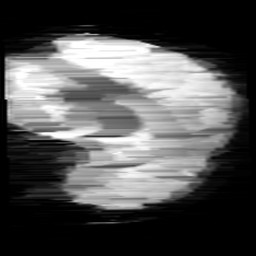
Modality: minIP
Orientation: sagittal
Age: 11
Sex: female
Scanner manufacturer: siemens
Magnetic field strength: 3 T
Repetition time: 0.027 s
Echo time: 0.02 s